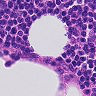
Metastatic tissue present: no